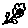
Label: flower